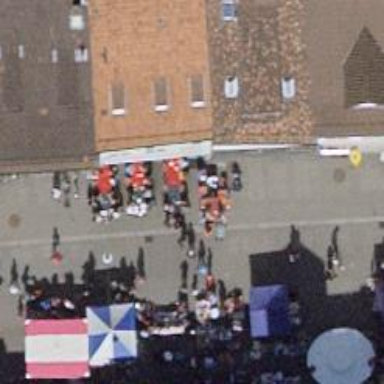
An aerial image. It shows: Café.